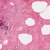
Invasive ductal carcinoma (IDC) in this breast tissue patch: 0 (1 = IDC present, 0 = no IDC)